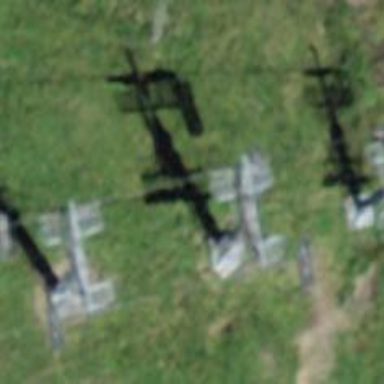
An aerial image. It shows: Pylon used for aerialway.